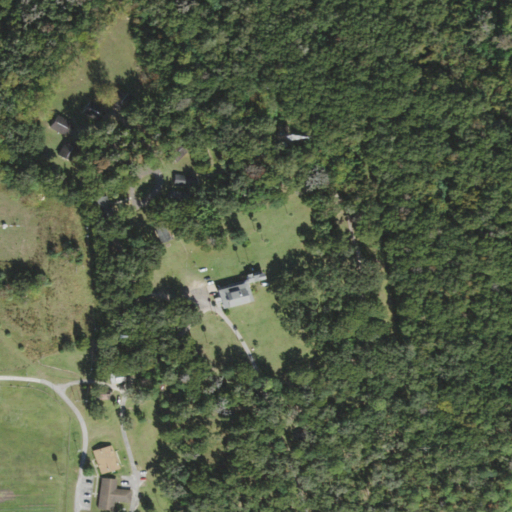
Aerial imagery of hill in Florida named Chinsegut Hill containing evergreen forest, pasture, open development, grassland, low intensity development, and medium intensity development